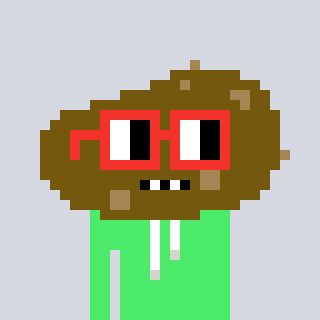
a pixel art character with square red glasses, a potato-shaped head and a teal-colored body on a cool background